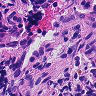
Metastatic tissue present: yes